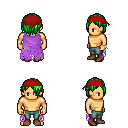
a pixel art fantasy rpg character, male body template, human, tanned skin, maroon tattered cape, teal pants, green bangs hairstyle, red bandana, bracelets, brown shoes, four views (front, back, left, right), 2x2 character sprite sheet, small pixel art, hard edges, no anti-aliasing